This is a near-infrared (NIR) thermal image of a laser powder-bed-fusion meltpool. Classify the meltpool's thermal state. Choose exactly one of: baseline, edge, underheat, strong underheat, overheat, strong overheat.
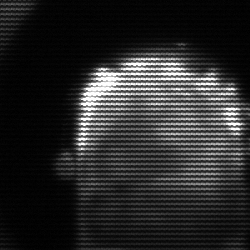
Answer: baseline